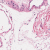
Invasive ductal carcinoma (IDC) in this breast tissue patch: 0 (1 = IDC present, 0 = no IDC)